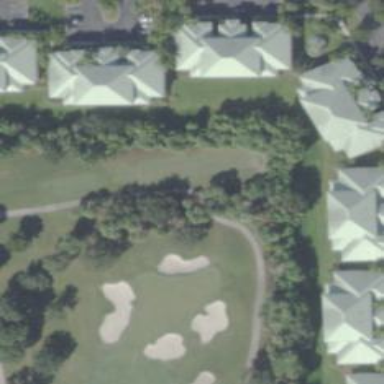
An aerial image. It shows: Golf tee.